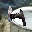
Label: 4